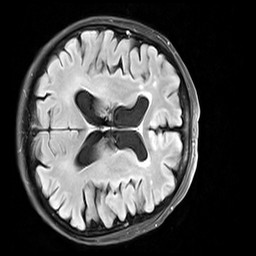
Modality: FLAIR
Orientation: axial
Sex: female
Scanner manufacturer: siemens
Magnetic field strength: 3 T
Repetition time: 10 s
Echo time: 0.09 s